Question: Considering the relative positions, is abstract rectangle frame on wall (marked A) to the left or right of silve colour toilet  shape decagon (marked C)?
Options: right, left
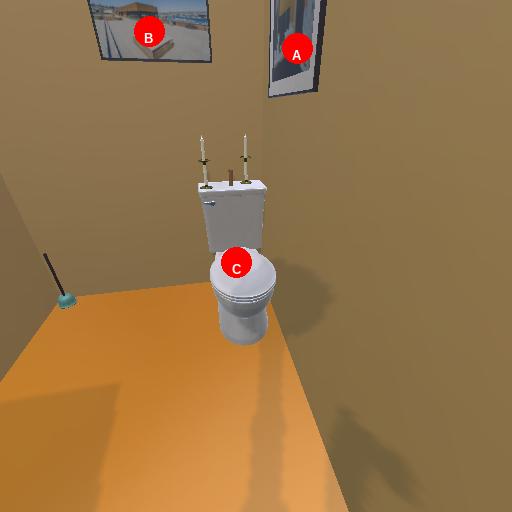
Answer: right